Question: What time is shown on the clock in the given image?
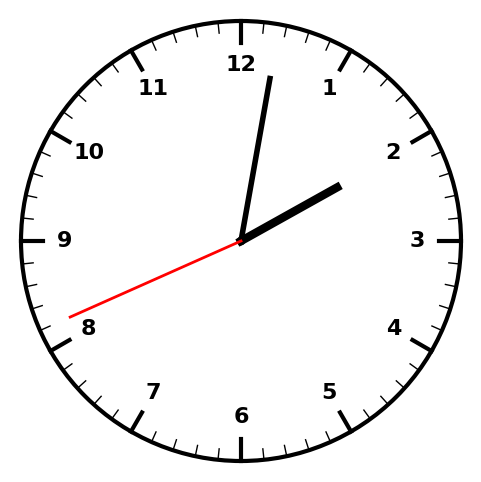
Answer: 02:01:41